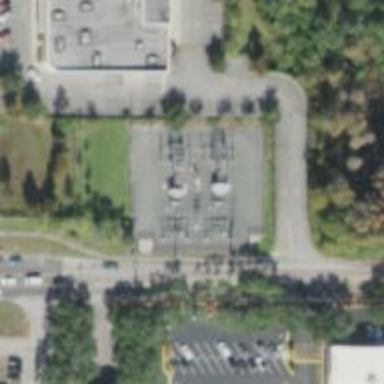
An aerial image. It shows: Power pole.